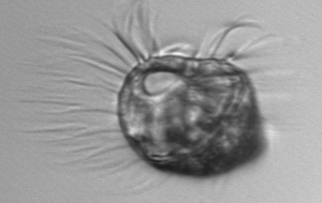
Label: Pelagostrobilidium